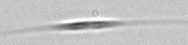
Label: Cylindrotheca